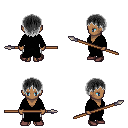
a pixel art fantasy rpg character, female body template, human, dark skin, black robe, white pants, gray plain hairstyle, maroon shoes, spear, four views (front, back, left, right), 2x2 character sprite sheet, small pixel art, hard edges, no anti-aliasing